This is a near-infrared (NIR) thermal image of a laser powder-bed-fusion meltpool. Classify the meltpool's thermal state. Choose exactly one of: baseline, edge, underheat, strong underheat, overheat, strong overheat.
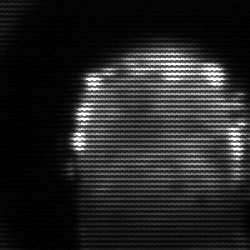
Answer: baseline